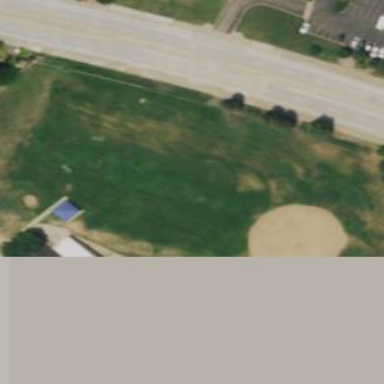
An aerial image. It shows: Pitch for baseball and soccer located in leisure land area.